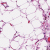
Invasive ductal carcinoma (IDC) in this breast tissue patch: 0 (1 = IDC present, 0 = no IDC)